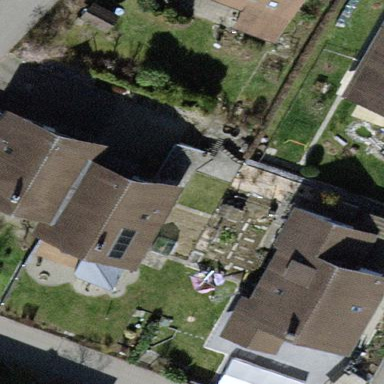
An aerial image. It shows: Semi-detached house with gabled roof.